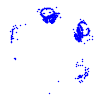
Particle: pion